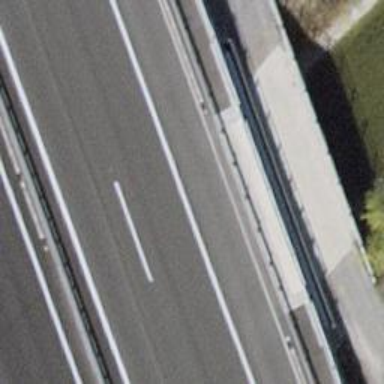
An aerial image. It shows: Motorway bridge with asphalt surface.